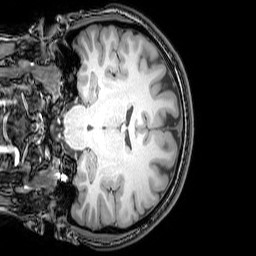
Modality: T1w
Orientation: coronal
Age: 26
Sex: female
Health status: healthy
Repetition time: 0.081 s
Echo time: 0.037 s